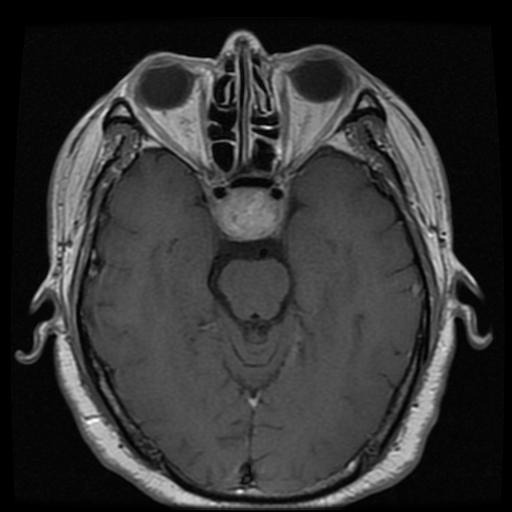
Label: pituitary